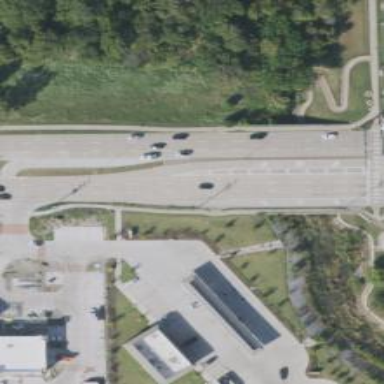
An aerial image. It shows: Primary highway with separate sidewalk.